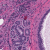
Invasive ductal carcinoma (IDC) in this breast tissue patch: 0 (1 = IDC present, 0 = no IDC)